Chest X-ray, PA view. Patient: 65 years old, sex F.
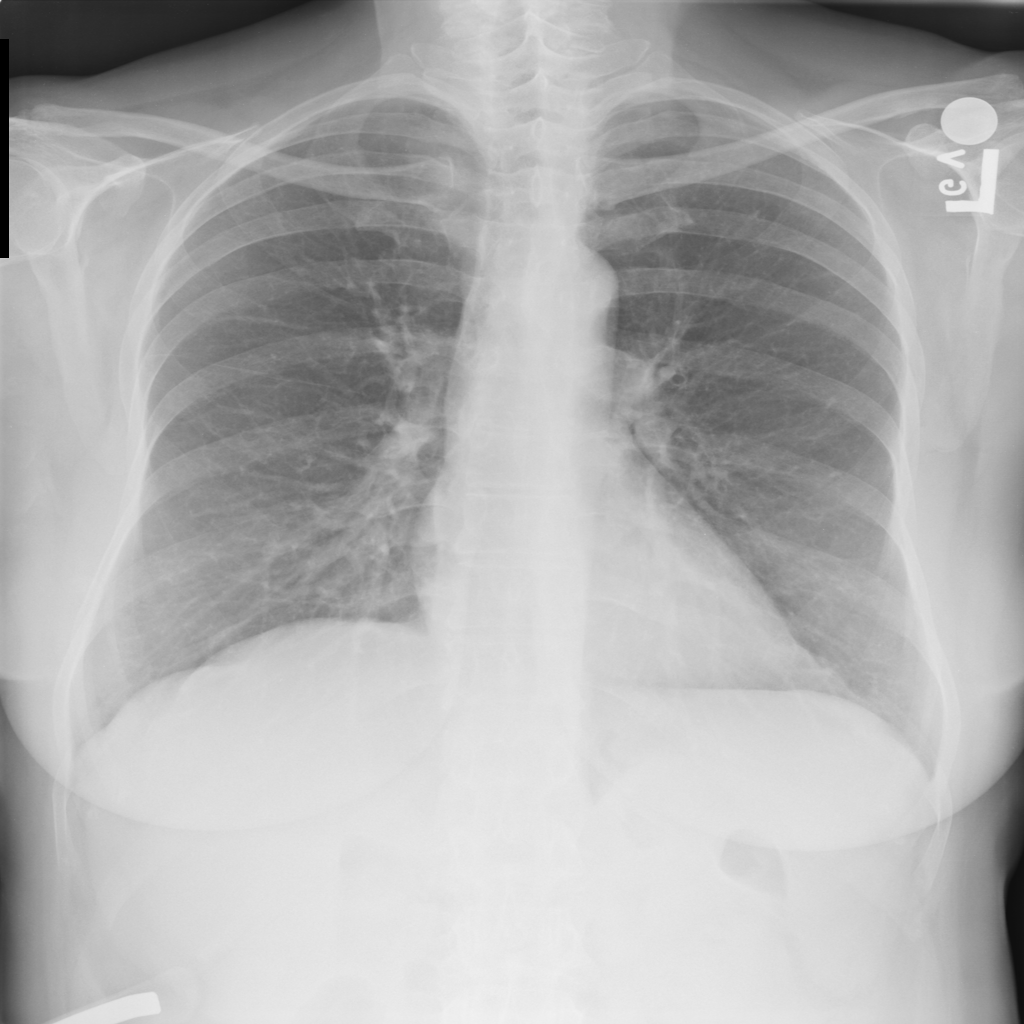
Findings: No Finding